Question: Currently I'm trying to create storyboard layout for a UITableViewCell with picture shown below. The blue views are UIButtons while the green views are UIImageViews.
The layout for blue buttons was okay, with an "align to horizontal center in container" , a few "equal width", and some other constraints. But I'm not sure what constraints to put on the image views so that they can be aligned correctly. The desired outcome is the widths of the buttons shrink on smaller devices, and the image views are always centered on the buttons.
I tried dragging the image view inside the buttons, but storyboard doesn't allow that.

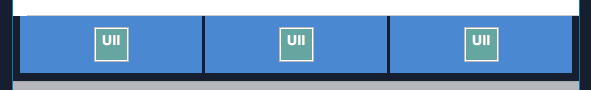
Answer: They don't need to be subviews, just ordered in the superview so they are in front of the buttons. Though you might actually want to use transparent buttons over a container view with your background colour and both the image view and button as subviews (to avoid potential touch issues and separate styling from though area).
Pin the width of the image views and then center each in its respective button (X and Y).